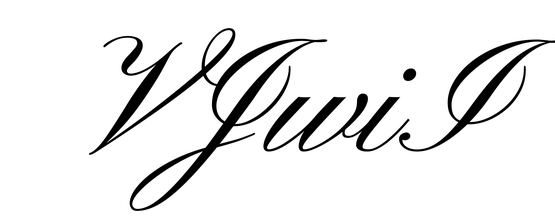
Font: PinyonScript-Regular